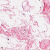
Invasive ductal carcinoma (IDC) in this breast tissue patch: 0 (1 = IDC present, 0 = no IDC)